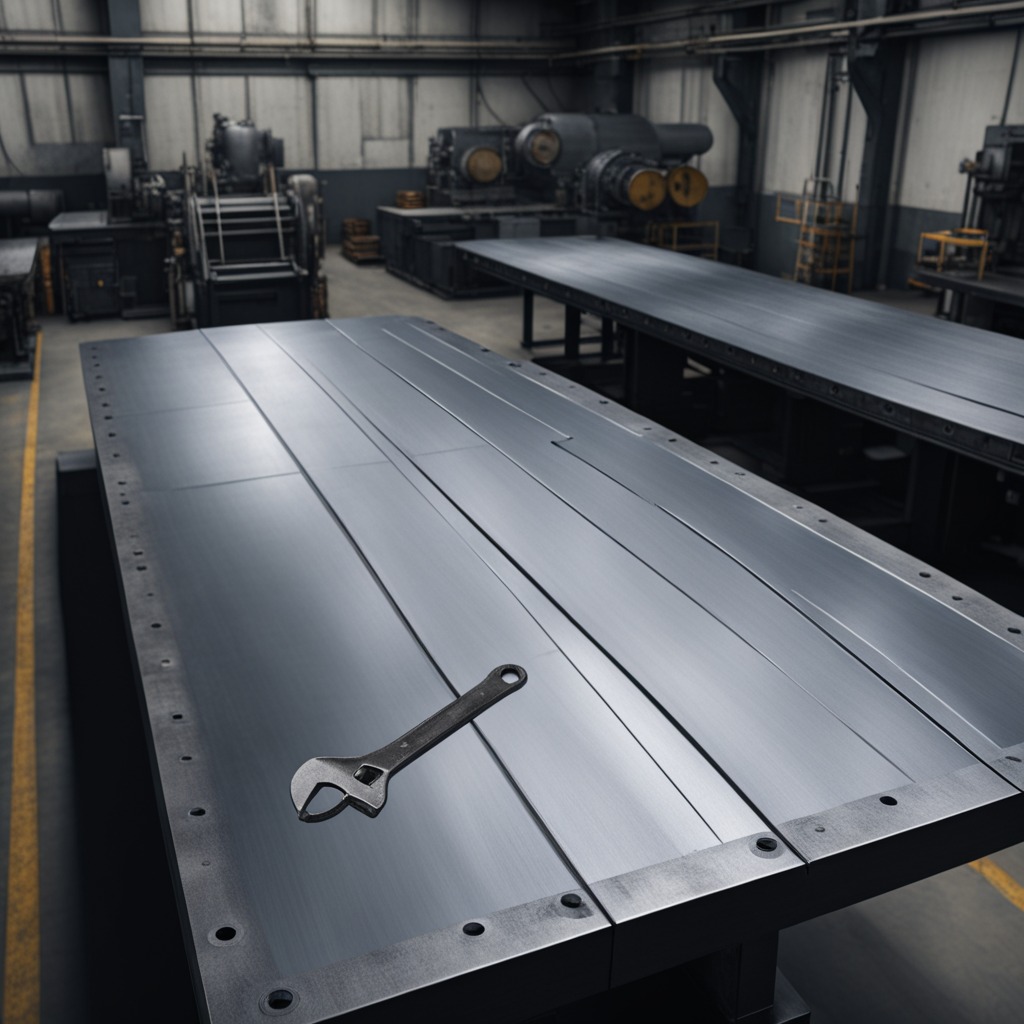
An wrench is lying on a cold steel table in a mining workshop.